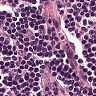
Metastatic tissue present: no